Question: I'm trying to do checkbox behaviour in a 'NavigationView'
With no subitems (all top level menu items) I can happily change the icons using the following code:
'''
mNavigationView.setNavigationItemSelectedListener(
new NavigationView.OnNavigationItemSelectedListener() {
@Override
public boolean onNavigationItemSelected(MenuItem menuItem) {
Boolean boolObj = mMenuToggleMap.get(menuItem.getItemId());
boolean state = boolObj == null ? true : boolObj.booleanValue();
state = !state;
if(state) menuItem.setIcon(R.drawable.btn_check_off_holo_light);
else menuItem.setIcon(R.drawable.btn_check_on_holo_light);
mMenuToggleMap.put(menuItem.getItemId(), state);
return true;
}
});
'''
menu.xml:
'''
<item
android:id="@+id/books"
android:title="@string/books"
android:icon="@drawable/btn_check_off_holo_light"
app:showAsAction="always"/>
<item
android:id="@+id/cddvds"
android:icon="@drawable/btn_check_off_holo_light"
android:title="@string/cddvds"
app:showAsAction="always"/>
'''
As you can see:

However, as soon as I change my XML like so:
'''
<item
android:id="@+id/categorySubHeader"
android:title="@string/categories">
<menu>
<item
android:id="@+id/books"
android:title="@string/books"
android:icon="@drawable/btn_check_off_holo_light"
app:showAsAction="always"/>
<item
android:id="@+id/cddvds"
android:icon="@drawable/btn_check_off_holo_light"
android:title="@string/cddvds"
app:showAsAction="always"/>
'''
I find that the icons no longer change (even though the code in the listener is still being called). Can anyone give me a clue as to why these items aren't updating?
I'm wondering if an 'invalidateMenuOptions()' can be called on the NavigationView or a 'notifyDataSetChanged()' functionality can be called on the backing data?
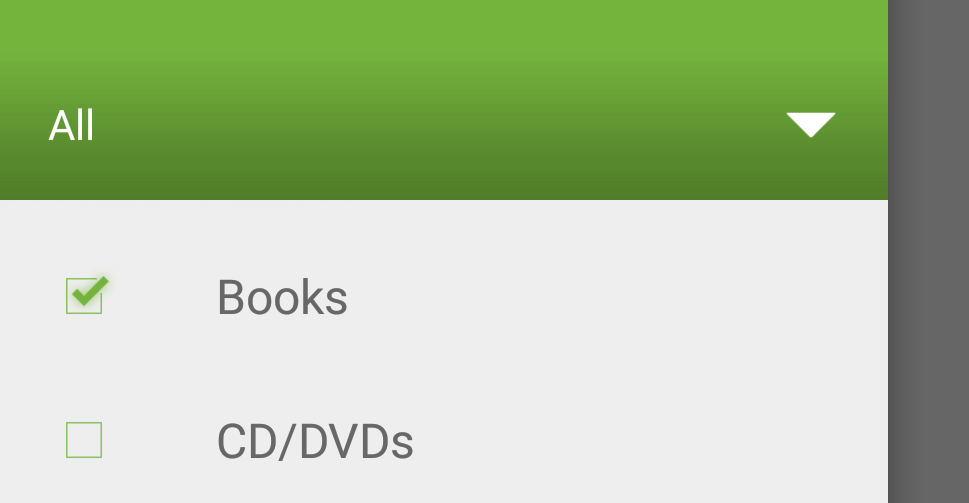
Answer: Because I also face same issue that changing the icon of subitem is not working properly.
So your XML should look like.
'''
<menu xmlns:android="http://schemas.android.com/apk/res/android"
xmlns:app="http://schemas.android.com/apk/res-auto"
xmlns:tools="http://schemas.android.com/tools"
tools:context="ng.edu.binghamuni.bhu.ui.activity.HomeActivity">
<item
android:id="@+id/books"
android:title="@string/books"
android:icon="@drawable/btn_check_off_holo_light"
app:showAsAction="always"/>
<item
android:id="@+id/cddvds"
android:icon="@drawable/btn_check_off_holo_light"
android:title="@string/cddvds"
app:showAsAction="always"/>
</menu>
'''
On your Navigation click do the following code.
'''
navView.setNavigationItemSelectedListener(
new NavigationView.OnNavigationItemSelectedListener() {
@Override
public boolean onNavigationItemSelected(MenuItem menuItem) {
switch (menuItem.getItemId()) {
case R.id.books:
menuItem.setIcon((isBookChecked)?R.drawable.btn_check_off_holo_light:R.drawable.btn_check_on_holo_light);
isBookChecked = !isBookChecked;
break;
case R.id.cddvds:
menuItem.setIcon((isCdDVDChecked)?R.drawable.btn_check_off_holo_light:R.drawable.btn_check_on_holo_light);
isCdDVDChecked = !isCdDVDChecked;
break;
}
return true;
}
});
'''
Just create two variable 'isBookChecked' and 'isCdDVDChecked' globally to maintain checked state manully.
I spent some time for changing icon of subitem. . But currently .
Becuase month ago i have report a bug:
<URL> .
So,for solution do following on your navigation click..
'''
navView.setNavigationItemSelectedListener(
new NavigationView.OnNavigationItemSelectedListener() {
@Override
public boolean onNavigationItemSelected(MenuItem menuItem) {
// change the icon as you need
menuItem.setIcon(getResources().getDrawable(android.R.drawable.checkbox_on_background));
// here is the trick. Resetting the title of top level item.
navView.getMenu().getItem(0).setTitle(navView.getMenu().getItem(0).getTitle());
return true;
}
});
'''
Actully when we are changing the icon using setIcon() method. the icon is changing but the issue is that it will not updating UI. . I hope it helpful to you.